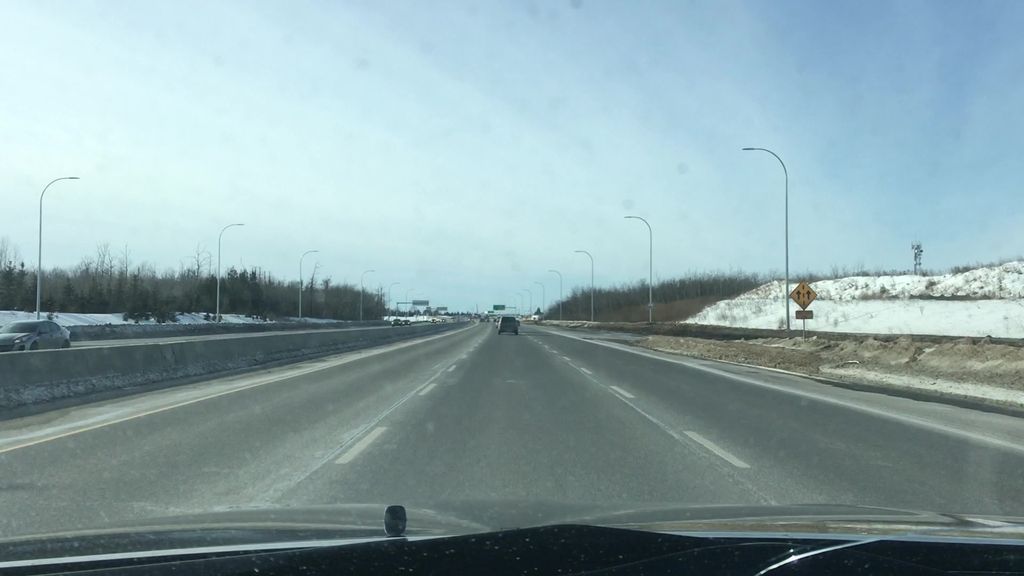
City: edmonton